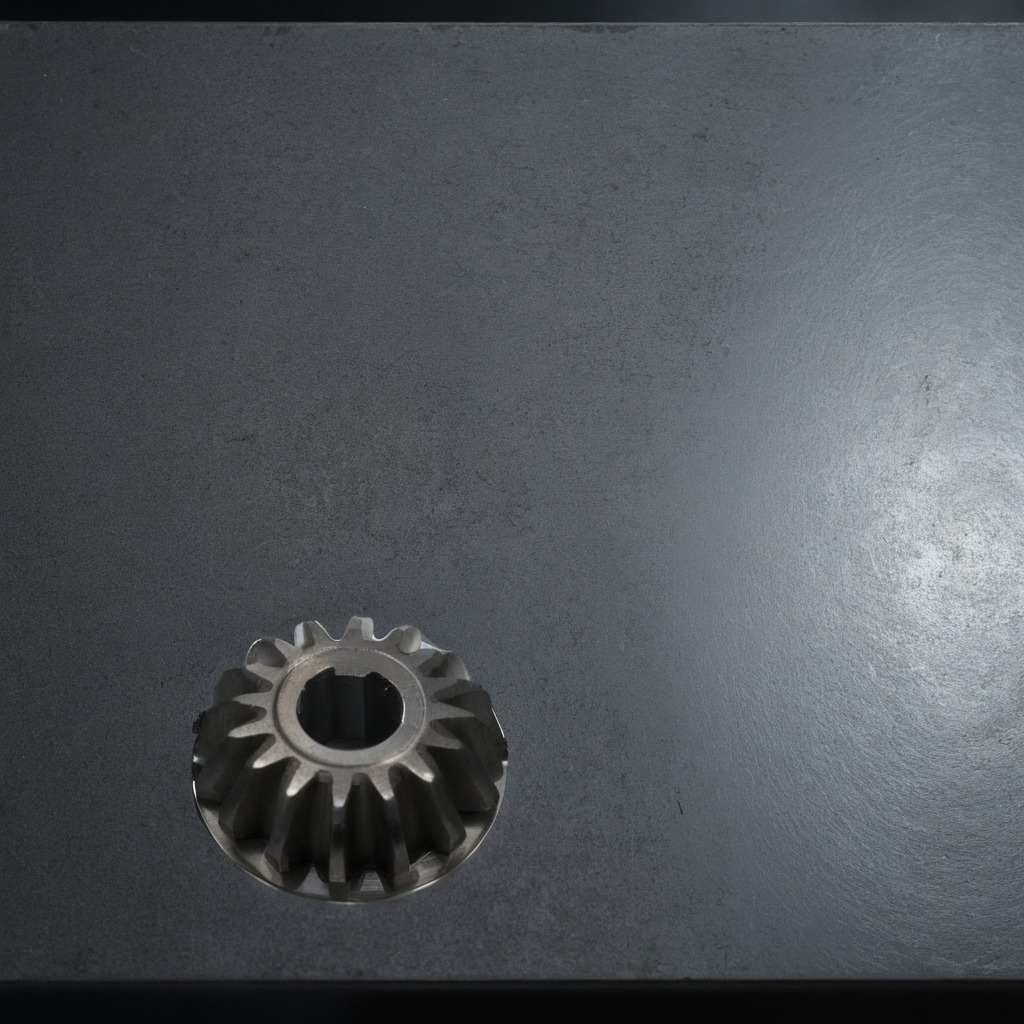
A steel gear with teeth lies on the clean granite table inside a workshop at night dim ambient light soft shadows worn but